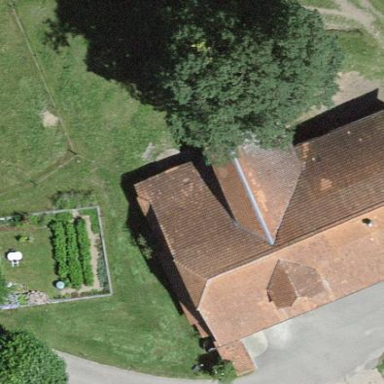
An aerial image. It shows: Farm building.